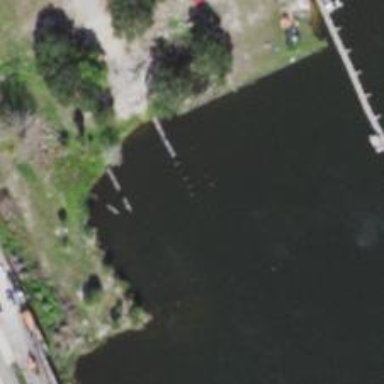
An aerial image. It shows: Man-made pier.